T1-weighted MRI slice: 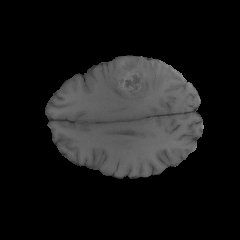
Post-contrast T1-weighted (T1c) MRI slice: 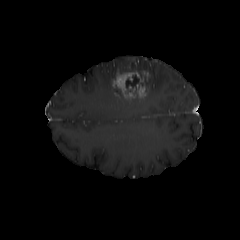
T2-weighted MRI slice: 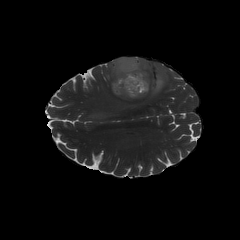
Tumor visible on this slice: yes